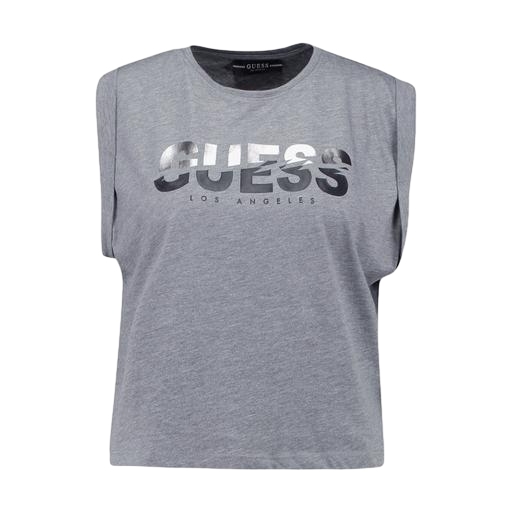
logo tank, gray logo-print t-shirt, logo-embroidered top, white background